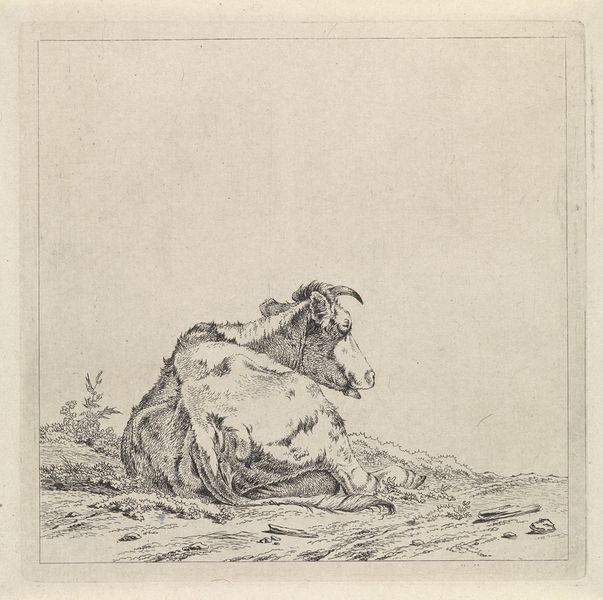
Titel: Landschap met liggende koe
Künstler: Pieter Janson
Standort: Amsterdam
Institution: Rijksmuseum
Schlagwörter: himmel, weiß, landschaft, äste, rücken, schwarz, straße, zeichnung, gras, tier, wiese, rahmen, stein, steine, hals, horn, ast, vieh, weide, stock, beine, fell, schwanz, schweif, bein, liegen, grafik, graphik, kuh, rind, druck, druckgraphik, druckgrafik, stich, stöcke, stall, euter, hörner, ochse, stier, ziege, wegesrand, kalb, straßenrand, vierbeiner, schwazr, kauen, käuen